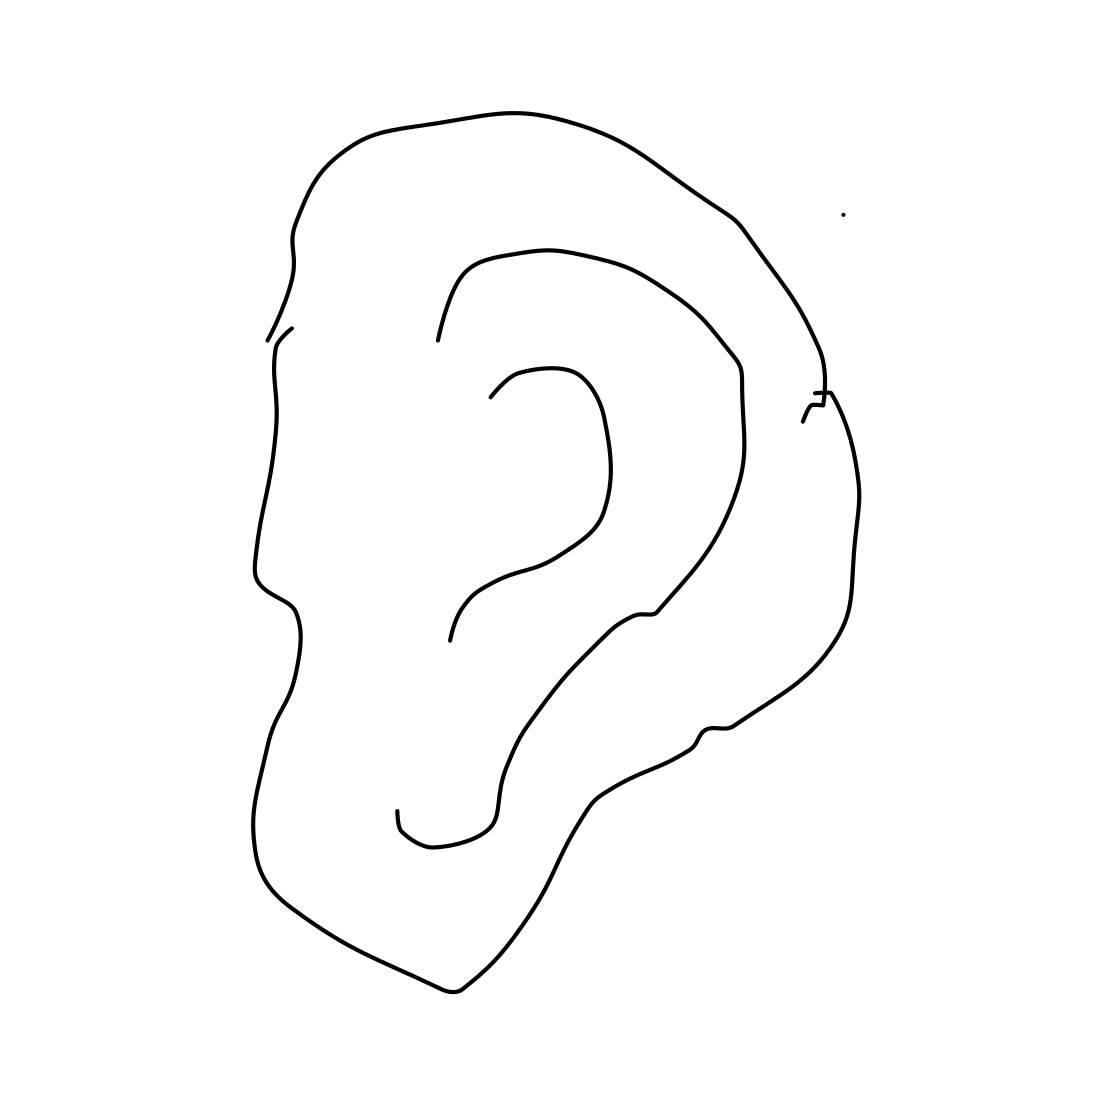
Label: ear